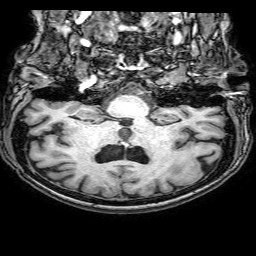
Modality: T1w
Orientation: sagittal
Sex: female
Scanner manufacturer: philips
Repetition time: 0.008072 s
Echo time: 0.00369 s